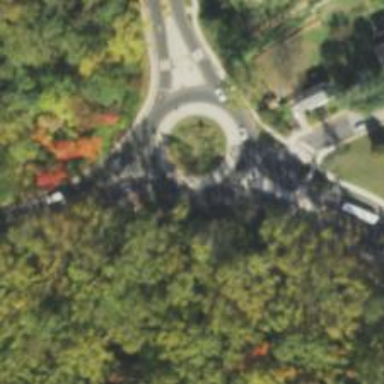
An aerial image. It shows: Tertiary road with asphalt surface leading to roundabout.